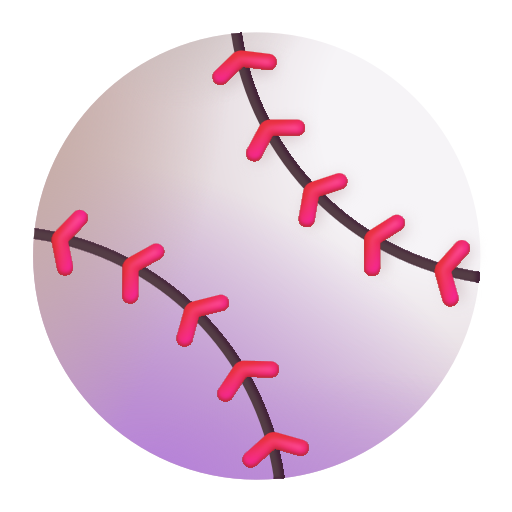
baseball color